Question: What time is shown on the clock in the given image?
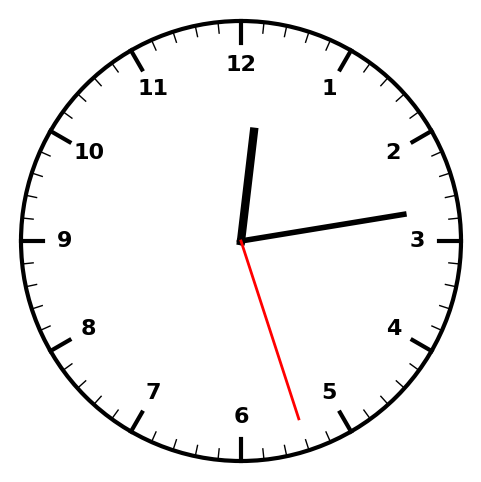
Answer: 12:13:27